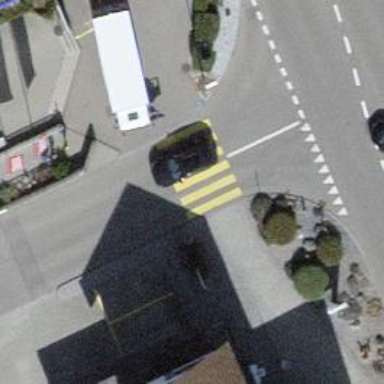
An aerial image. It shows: Uncontrolled footway crossing with markings.